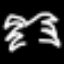
Label: palm tree